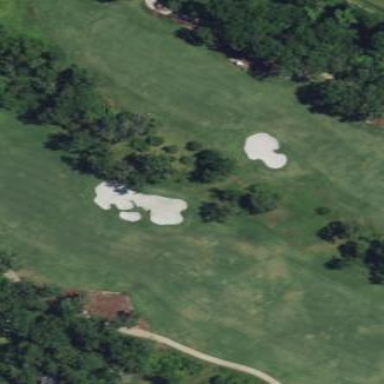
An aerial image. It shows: Golf fairway surrounded by grass.